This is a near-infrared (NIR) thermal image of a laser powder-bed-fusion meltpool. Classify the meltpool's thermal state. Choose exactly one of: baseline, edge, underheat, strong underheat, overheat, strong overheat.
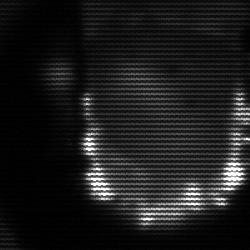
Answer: baseline